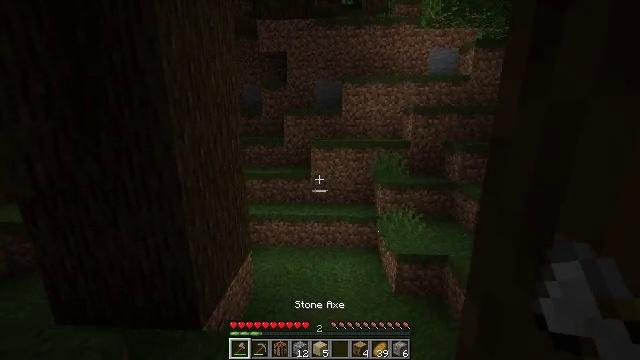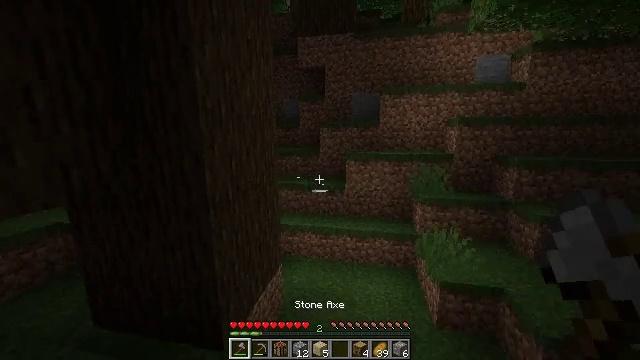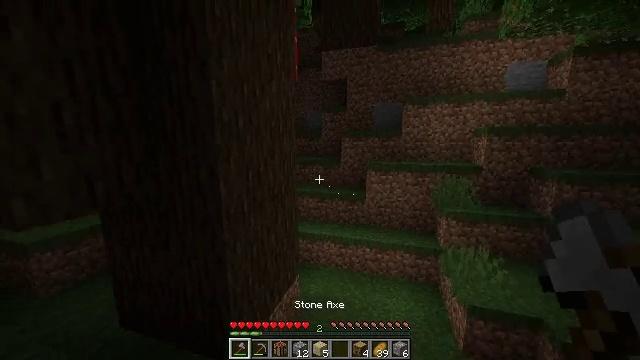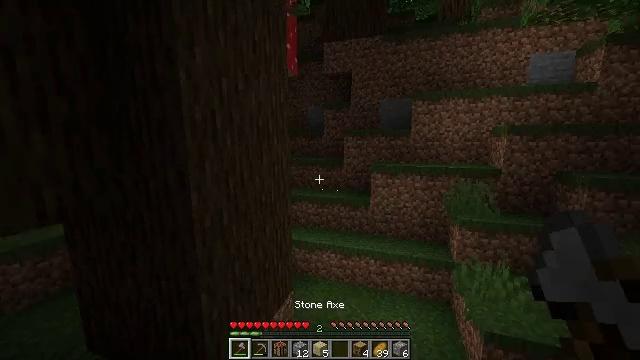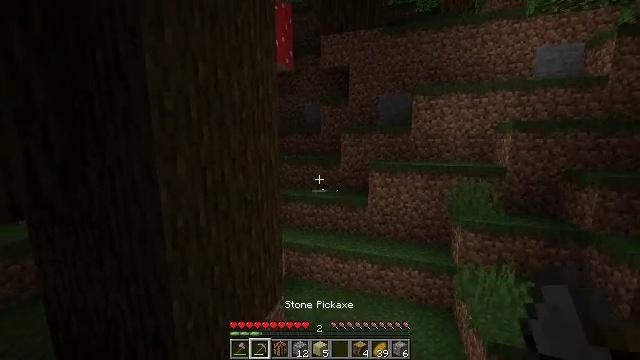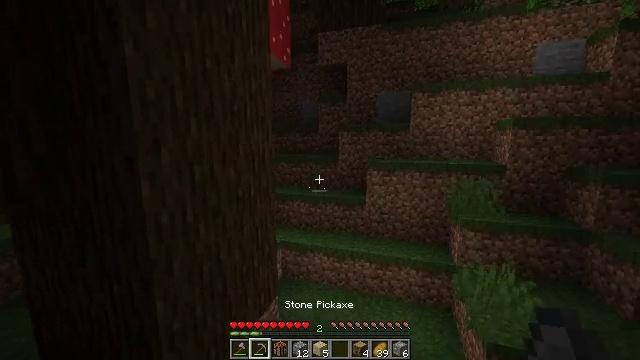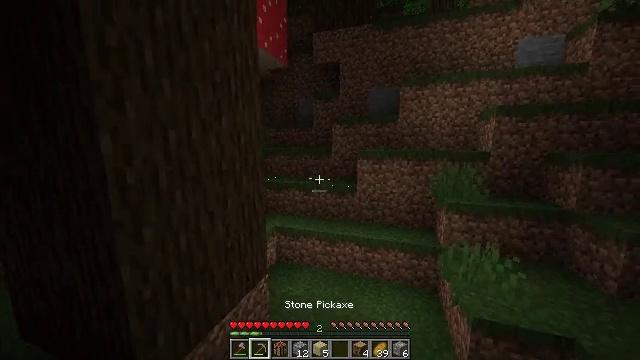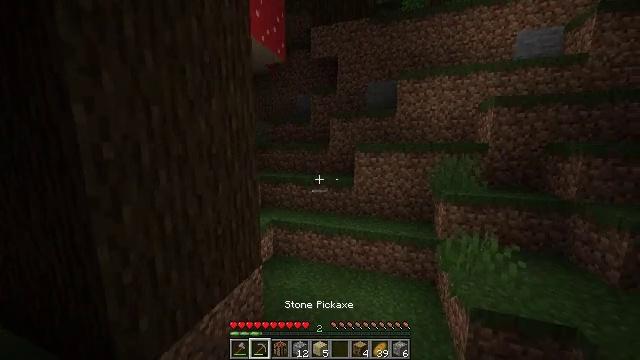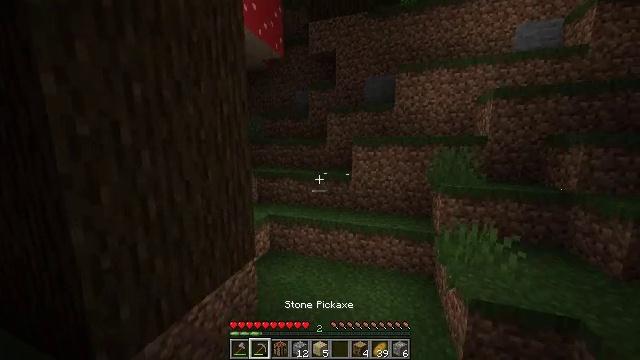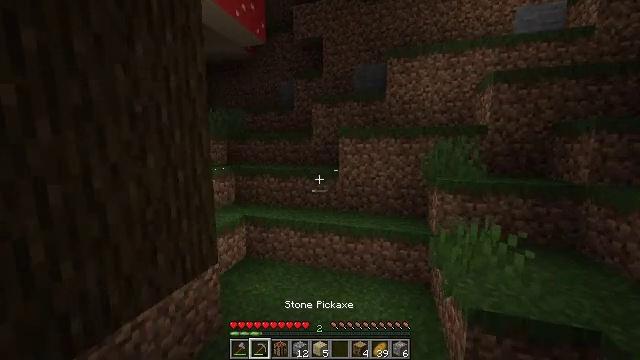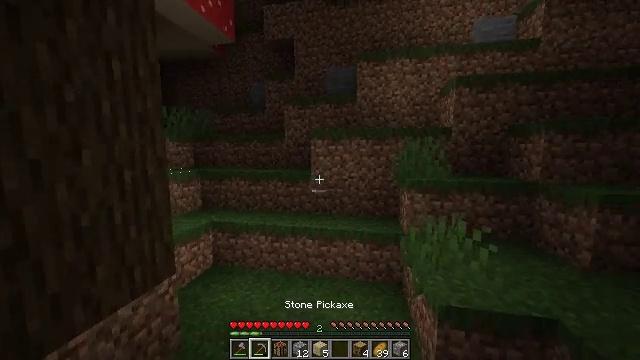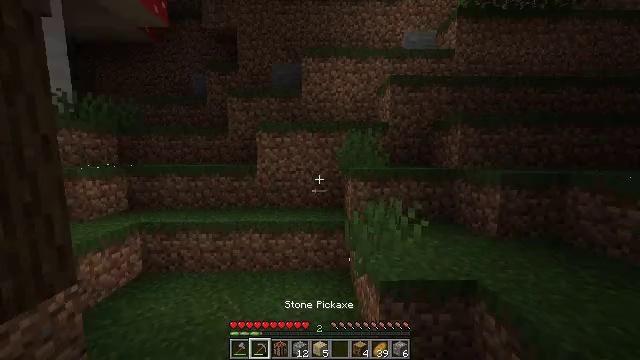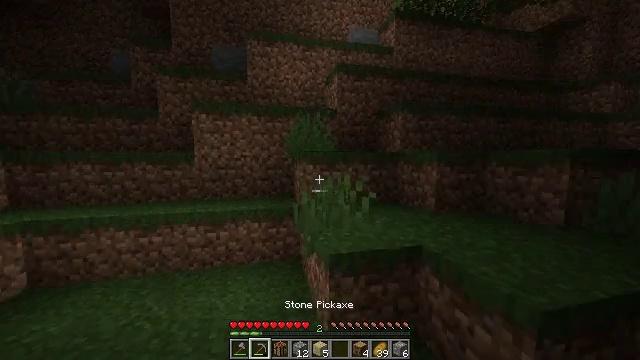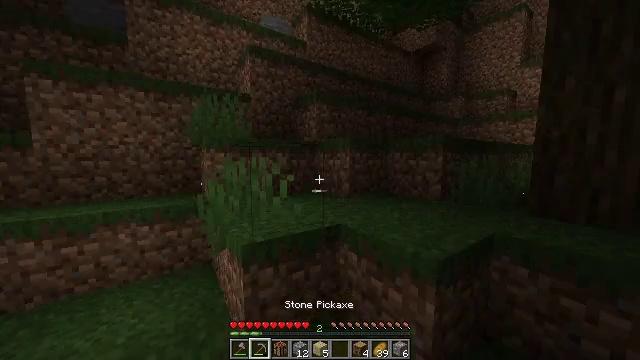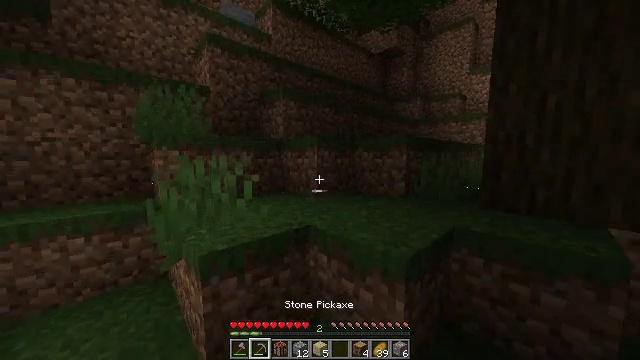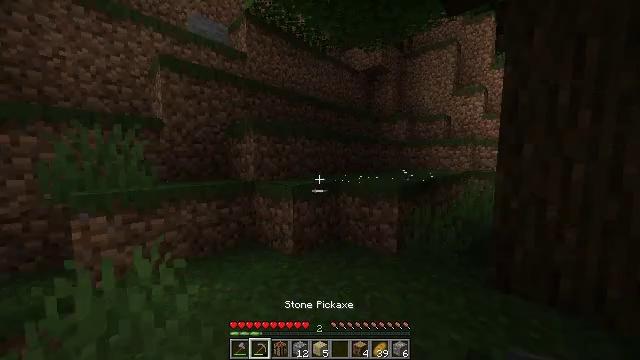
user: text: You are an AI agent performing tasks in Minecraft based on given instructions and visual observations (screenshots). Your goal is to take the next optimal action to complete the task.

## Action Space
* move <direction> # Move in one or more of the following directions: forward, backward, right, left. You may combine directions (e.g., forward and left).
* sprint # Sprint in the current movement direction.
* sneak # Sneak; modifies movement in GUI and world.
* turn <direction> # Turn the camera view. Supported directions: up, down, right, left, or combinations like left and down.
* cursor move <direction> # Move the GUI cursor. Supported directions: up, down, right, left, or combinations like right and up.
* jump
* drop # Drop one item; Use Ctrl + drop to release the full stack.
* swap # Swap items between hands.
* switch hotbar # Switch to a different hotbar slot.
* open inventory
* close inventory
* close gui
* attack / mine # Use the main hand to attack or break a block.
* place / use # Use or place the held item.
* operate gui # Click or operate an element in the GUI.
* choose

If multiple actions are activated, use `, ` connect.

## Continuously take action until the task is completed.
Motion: motion action
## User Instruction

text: Use shears to efficiently mine dark oak leaves.
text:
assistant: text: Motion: move forward, sprint, turn left and up
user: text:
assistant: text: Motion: move forward and move right, sprint, turn left and up
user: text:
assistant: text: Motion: move forward and move right, sprint, turn left
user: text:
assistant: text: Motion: move forward and move right, sprint
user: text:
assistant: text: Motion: move forward and move right, sprint
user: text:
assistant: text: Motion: move forward and move right, sprint
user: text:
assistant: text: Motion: move forward and move right, sprint
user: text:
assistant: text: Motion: move forward and move right, sprint
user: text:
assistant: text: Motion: move forward and move right, sprint, turn right and up
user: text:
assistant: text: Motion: move forward and move right, sprint, turn right and up
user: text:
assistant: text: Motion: move forward and move right, sprint, turn right
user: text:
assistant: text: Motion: move forward and move right, sprint, turn right
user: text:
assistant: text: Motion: move forward and move right, sprint, turn right, jump
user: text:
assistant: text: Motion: move forward and move right, sprint, turn right, jump
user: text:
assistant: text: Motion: move forward and move right, sprint, turn right and up, jump
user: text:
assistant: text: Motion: move forward, sprint, turn right, jump
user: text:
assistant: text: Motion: move forward, sprint, turn right and up, jump
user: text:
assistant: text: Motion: move forward, sprint, turn right
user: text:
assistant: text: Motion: move forward, sprint, turn right
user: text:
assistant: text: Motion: move forward, sprint, turn right and up
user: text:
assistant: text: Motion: move forward, sprint, turn right
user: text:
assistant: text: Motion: move forward, sprint, turn right
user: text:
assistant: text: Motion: move forward, sprint, turn right
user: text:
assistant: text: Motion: move forward, sprint, turn right and down
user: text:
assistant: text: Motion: move forward and move right, sprint, turn right and down
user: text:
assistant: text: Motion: move forward and move right, sprint, turn right and down
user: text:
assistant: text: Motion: move forward and move right, sprint, turn right and down
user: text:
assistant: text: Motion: move forward and move right, sprint, turn right and down
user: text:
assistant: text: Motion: move forward and move right, sprint, turn right
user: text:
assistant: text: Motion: move forward and move right, sprint, turn right